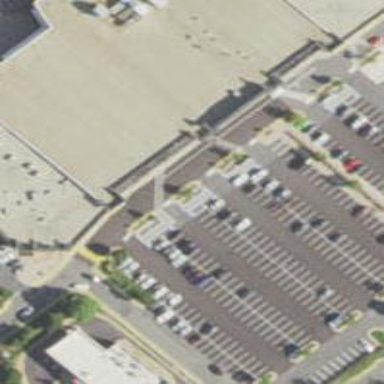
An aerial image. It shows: Parking space.